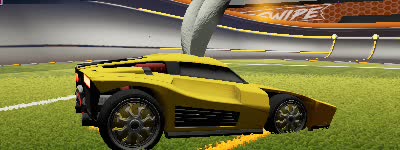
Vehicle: breakout